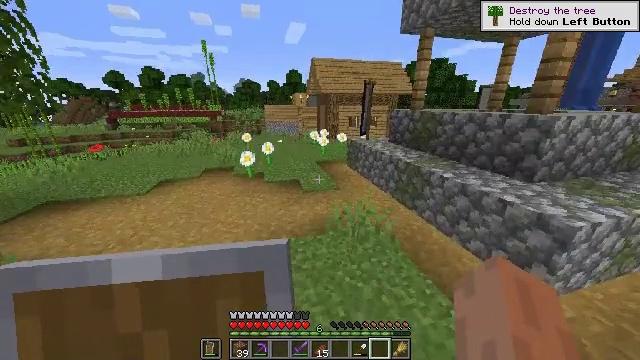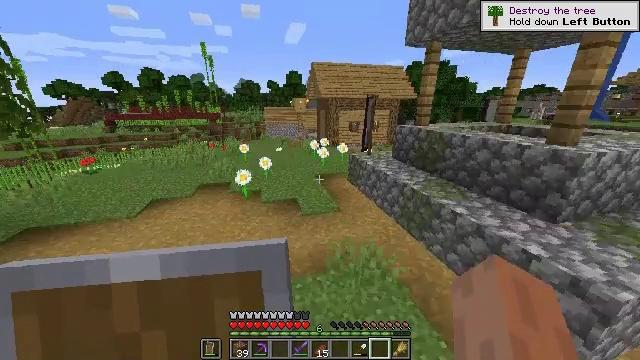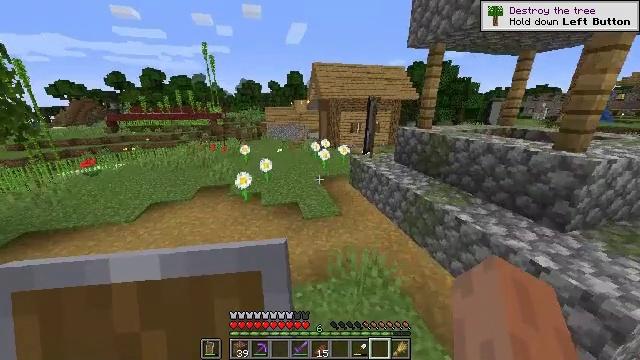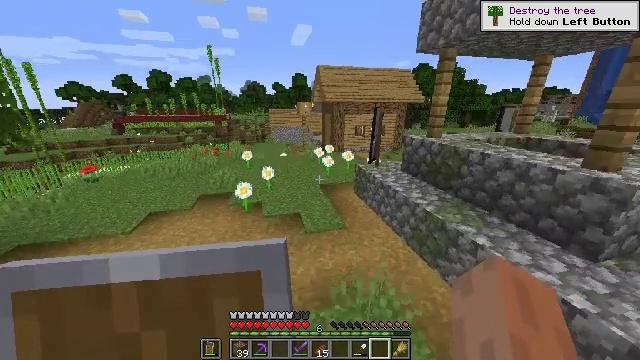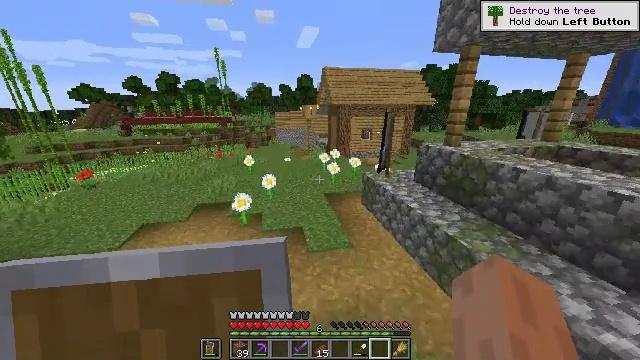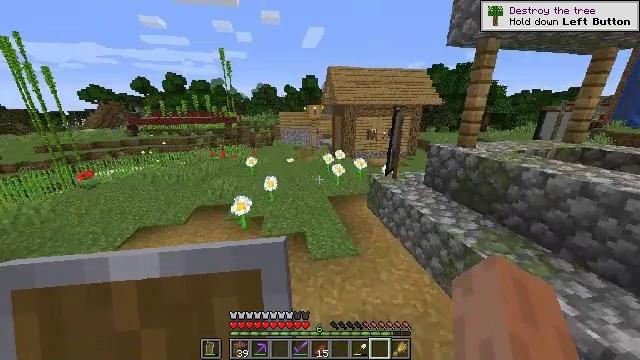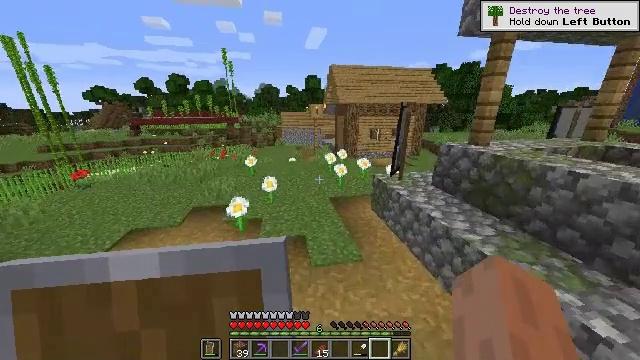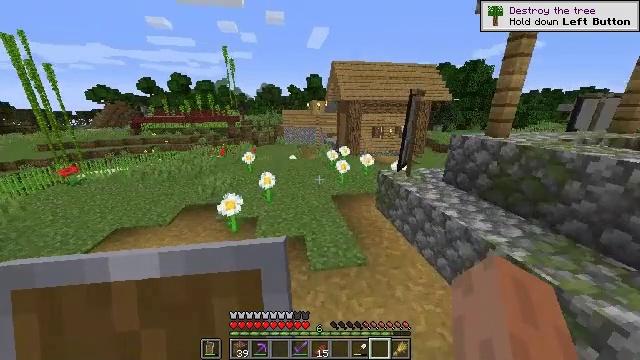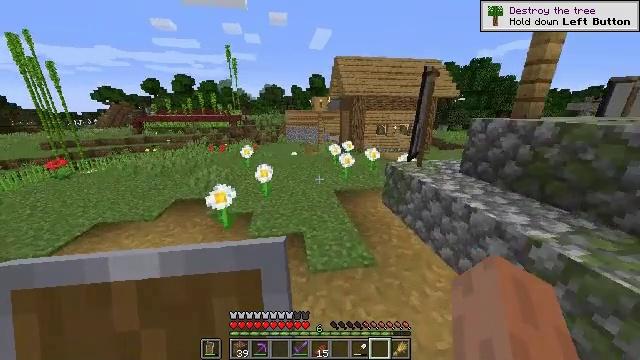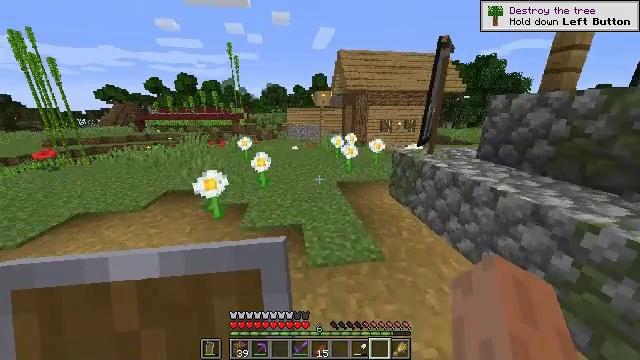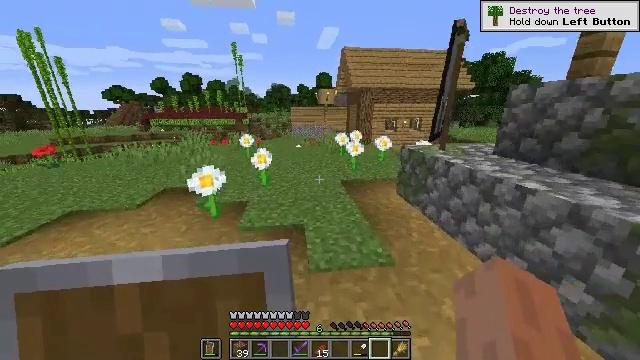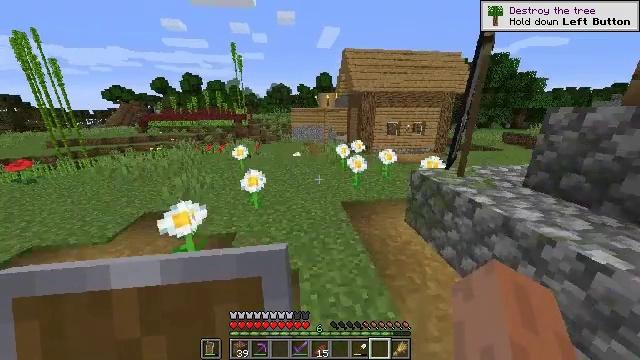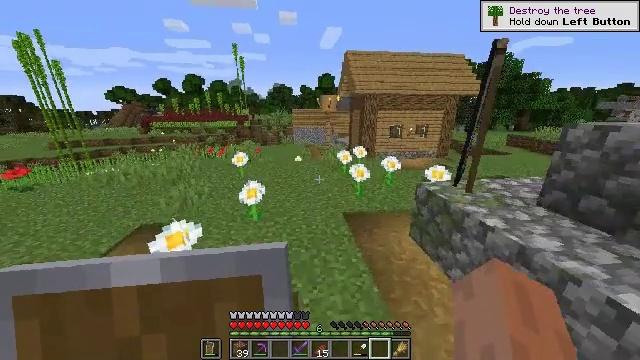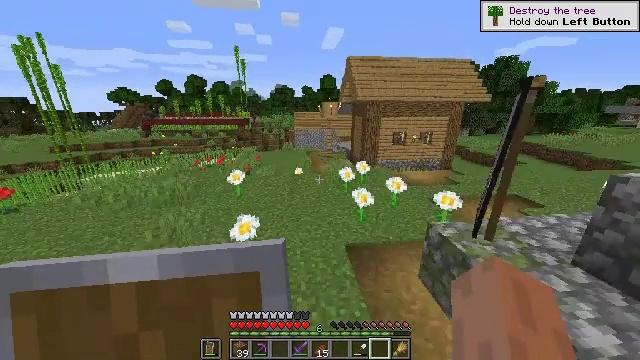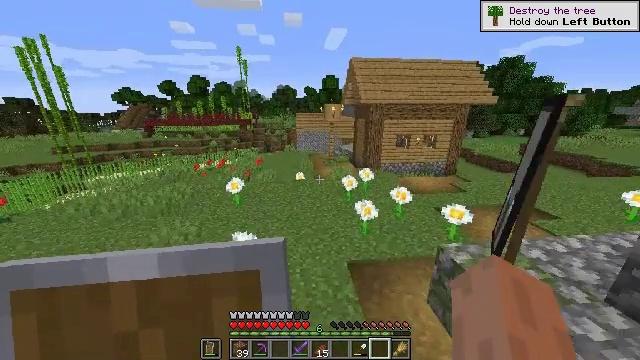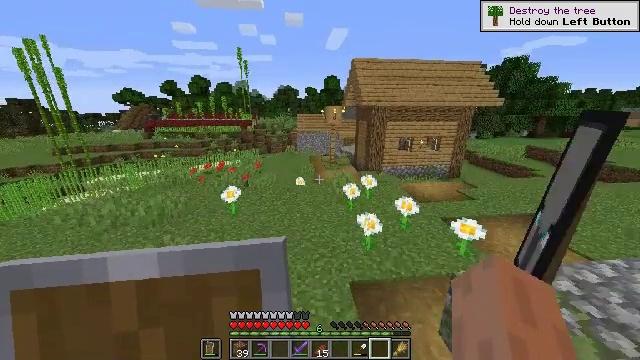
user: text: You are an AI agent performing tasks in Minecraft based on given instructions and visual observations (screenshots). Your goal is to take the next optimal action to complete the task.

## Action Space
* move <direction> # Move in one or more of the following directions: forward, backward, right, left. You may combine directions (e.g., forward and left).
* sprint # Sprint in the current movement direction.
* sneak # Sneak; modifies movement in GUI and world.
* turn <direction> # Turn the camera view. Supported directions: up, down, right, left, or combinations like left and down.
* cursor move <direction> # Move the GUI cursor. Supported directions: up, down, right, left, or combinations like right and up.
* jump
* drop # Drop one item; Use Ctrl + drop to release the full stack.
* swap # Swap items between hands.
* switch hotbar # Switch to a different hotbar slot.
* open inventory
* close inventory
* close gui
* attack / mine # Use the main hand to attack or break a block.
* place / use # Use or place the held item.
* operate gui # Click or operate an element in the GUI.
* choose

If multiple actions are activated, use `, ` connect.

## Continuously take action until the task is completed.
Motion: motion action
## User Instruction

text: Retrieve the observer from a structure.
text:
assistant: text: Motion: move forward, jump
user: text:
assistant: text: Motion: move forward, jump
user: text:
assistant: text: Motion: move forward, turn left, jump
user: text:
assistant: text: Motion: move forward, turn left, jump
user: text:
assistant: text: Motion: move forward, turn left, jump
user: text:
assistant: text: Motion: move forward, jump
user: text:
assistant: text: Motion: move forward, jump
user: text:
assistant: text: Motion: move forward, jump
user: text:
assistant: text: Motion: move forward, jump
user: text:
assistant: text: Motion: move forward, turn left, jump
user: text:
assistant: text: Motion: move forward, jump
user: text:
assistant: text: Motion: move forward, jump
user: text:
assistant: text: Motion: move forward, jump
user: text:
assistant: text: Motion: move forward, jump
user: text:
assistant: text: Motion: move forward, jump
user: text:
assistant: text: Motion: move forward, jump
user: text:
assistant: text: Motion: move forward, jump
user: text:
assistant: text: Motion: move forward, jump
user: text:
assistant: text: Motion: move forward, jump
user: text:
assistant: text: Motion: move forward, jump
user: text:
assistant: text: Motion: move forward, turn left, jump
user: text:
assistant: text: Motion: move forward, jump
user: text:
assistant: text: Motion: move forward, jump
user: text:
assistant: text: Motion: move forward, jump
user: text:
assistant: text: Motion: move forward, jump
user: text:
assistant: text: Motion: move forward, turn left, jump
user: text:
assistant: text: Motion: move forward, jump
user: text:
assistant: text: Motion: move forward, jump
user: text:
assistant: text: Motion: move forward, jump
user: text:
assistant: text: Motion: move forward, jump